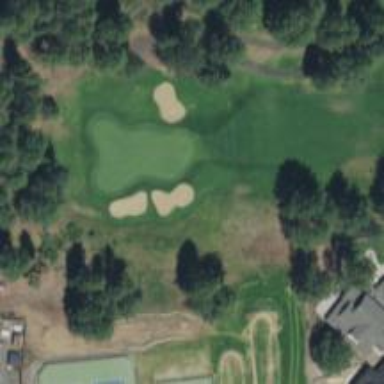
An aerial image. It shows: Golf hole.